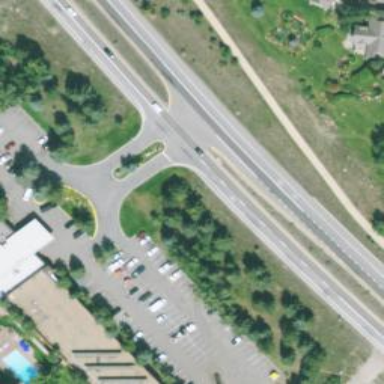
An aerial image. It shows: Smoothly paved trunk highway with grade 1 track type.